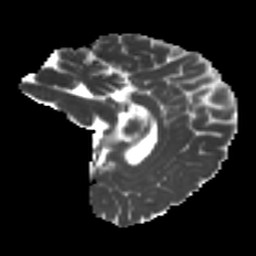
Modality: MD
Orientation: sagittal
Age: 22
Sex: female
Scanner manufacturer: ge
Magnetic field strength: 3 T
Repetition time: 7.8 s
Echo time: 0.0606 s